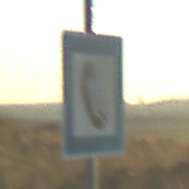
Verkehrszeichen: Fernsprecher
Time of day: SunriseSunset
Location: Outdoor (Nature)
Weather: Clear
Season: NotSpecified
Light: Natural